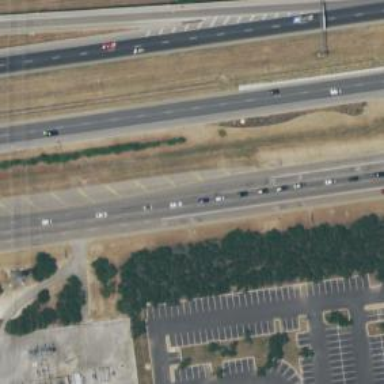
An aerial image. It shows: Secondary road with frontage road alongside.